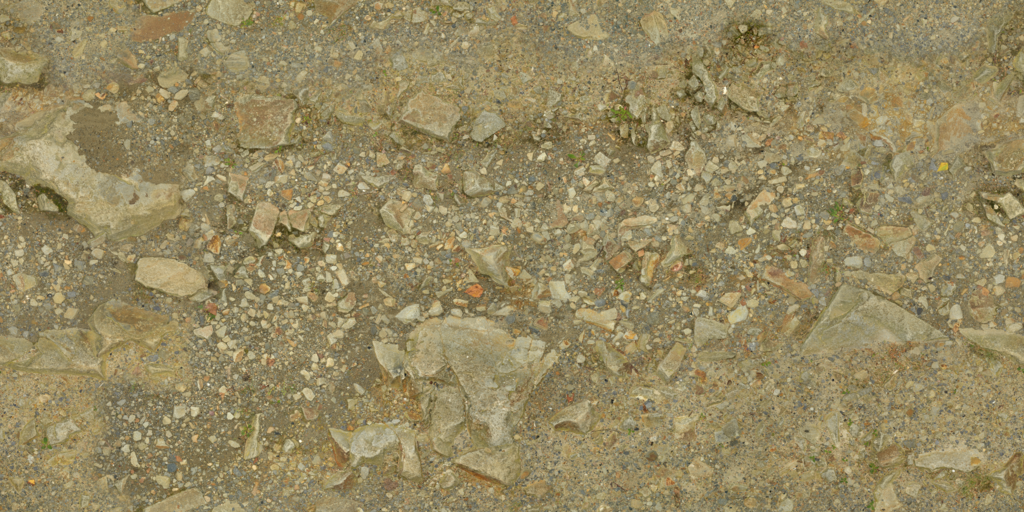
Texture map type: Color